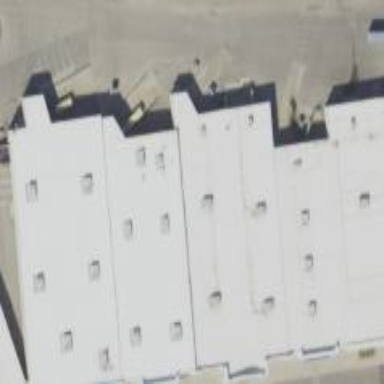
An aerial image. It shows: Retail building.